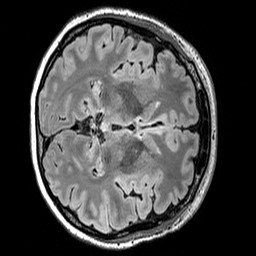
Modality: FLAIR
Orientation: axial
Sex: female
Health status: ill
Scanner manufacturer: siemens
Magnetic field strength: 3 T
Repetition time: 5 s
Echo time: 0.388 s